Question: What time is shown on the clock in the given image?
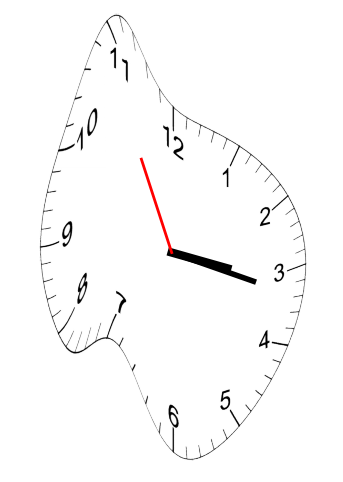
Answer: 03:16:55